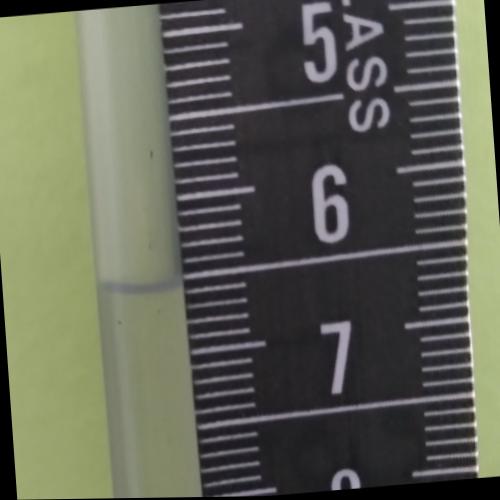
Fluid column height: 6.5 cm